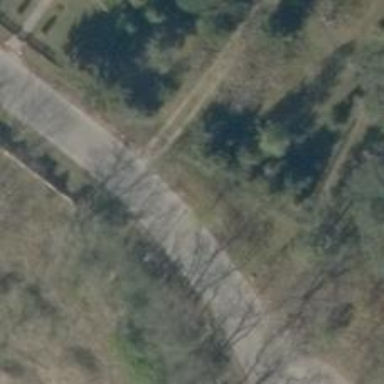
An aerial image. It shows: Asphalt road classified as tertiary.